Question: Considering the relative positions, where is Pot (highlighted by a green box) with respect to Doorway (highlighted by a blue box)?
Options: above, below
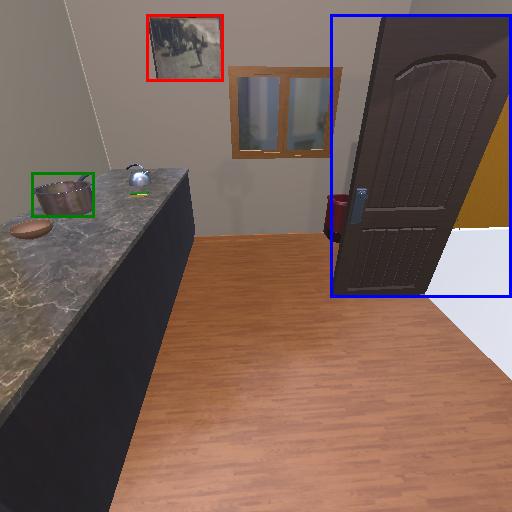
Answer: above